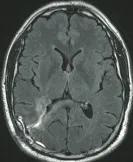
(E-H) Postoperative MRI following right parietal craniotomy for tumor resection. A small amount of residual postoperative fluid collection and associated dural thickening adjacent to the craniotomy site shown with the surgical tract leading toward the atrium of the right lateral ventricle. (H) T2 FLAIR image demonstrating a decrease in perilesional edema compared to preoperatively.
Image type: radiology (mri)